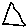
Label: triangle